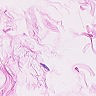
Metastatic tissue present: no